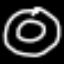
Label: donut